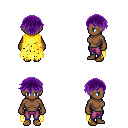
a pixel art fantasy rpg character, female body template, human, dark skin, yellow tattered cape, magenta pants, purple short bangs hairstyle, four views (front, back, left, right), 2x2 character sprite sheet, small pixel art, hard edges, no anti-aliasing